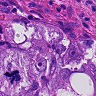
Metastatic tissue present: yes